Question: I'm learning 'XHTML' from this book, what they mean by unique identifier:
Here is the image from the book:

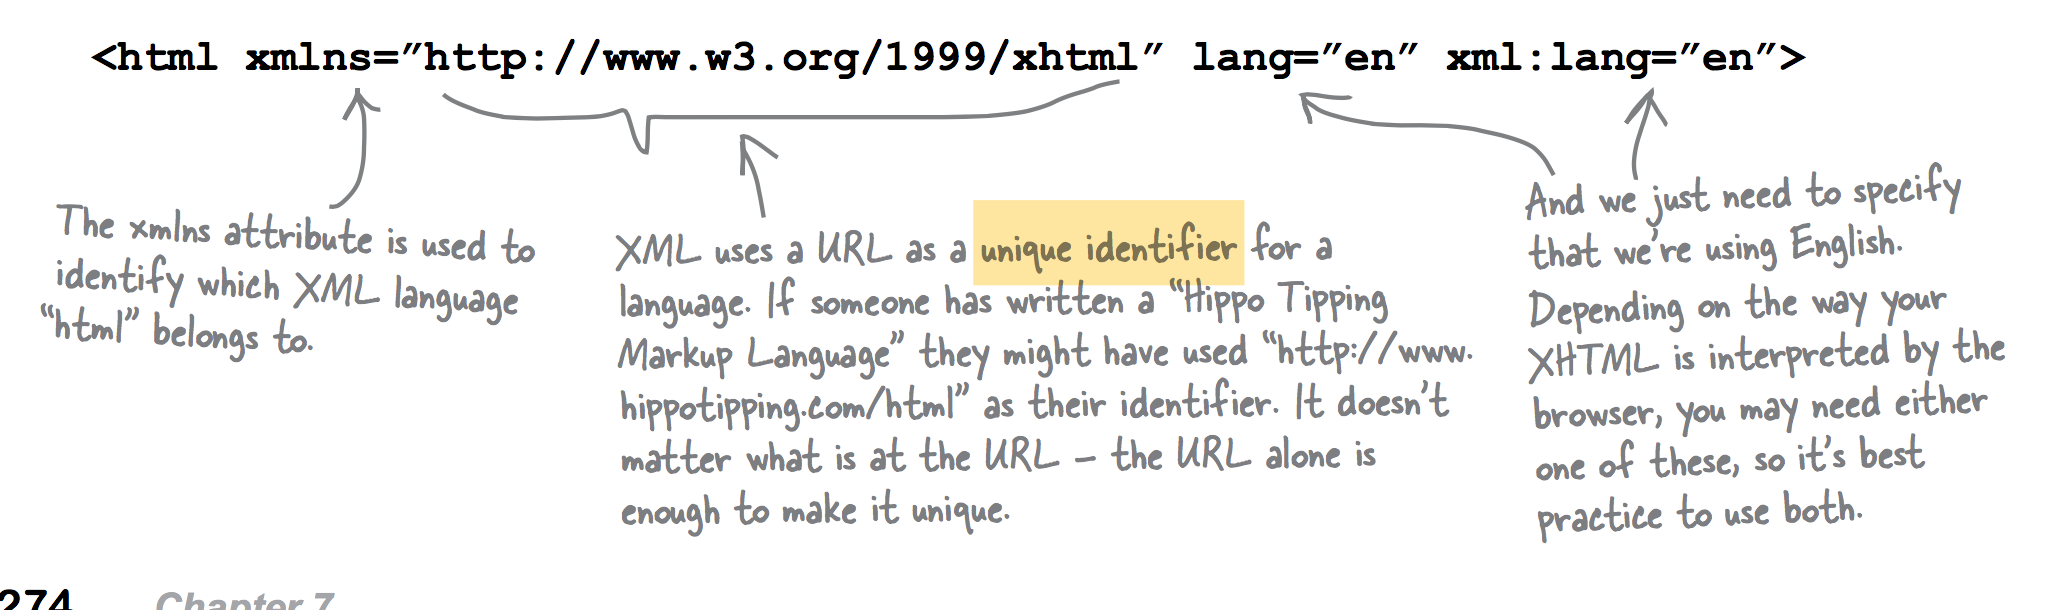
Answer: In general, a Unique Identifier is a number or other code that refers to only one thing. Your phone number is a unique identifier to your phone, similar to your house's address, and your own social security number.